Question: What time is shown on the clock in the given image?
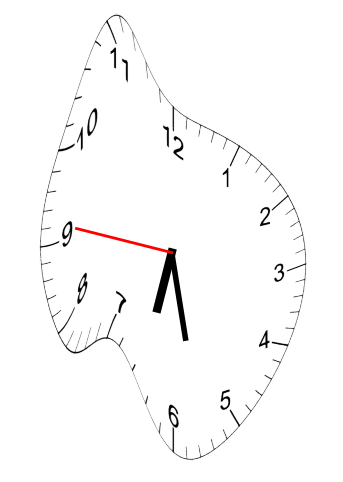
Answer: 06:27:46